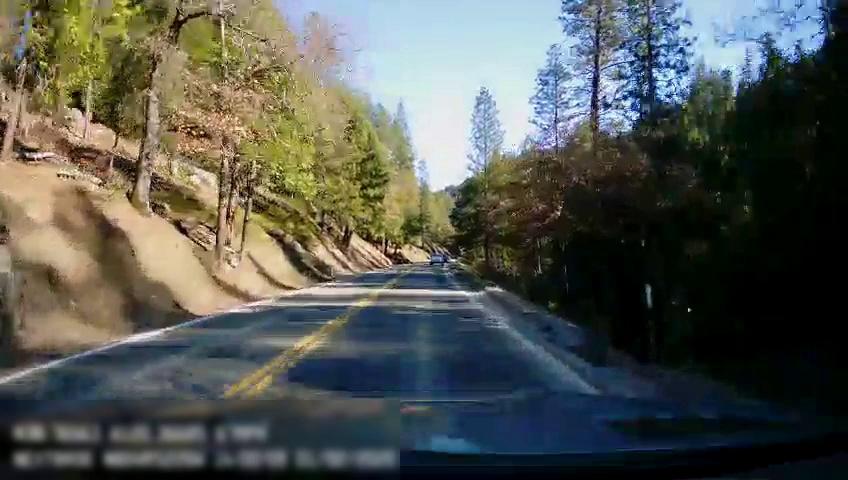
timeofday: Day
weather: Sunny
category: Drivable Space
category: Drivable Space
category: Vehicles | Truck
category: Lanes | Opposite Lane
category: Lanes | Current Lane
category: Lanes | Opposite Lane
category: Lanes | Current Lane